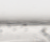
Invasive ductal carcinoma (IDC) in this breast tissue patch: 0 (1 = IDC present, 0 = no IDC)